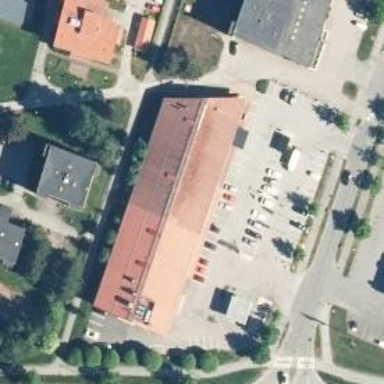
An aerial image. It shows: Supermarket.